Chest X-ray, PA view. Patient: 28 years old, sex F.
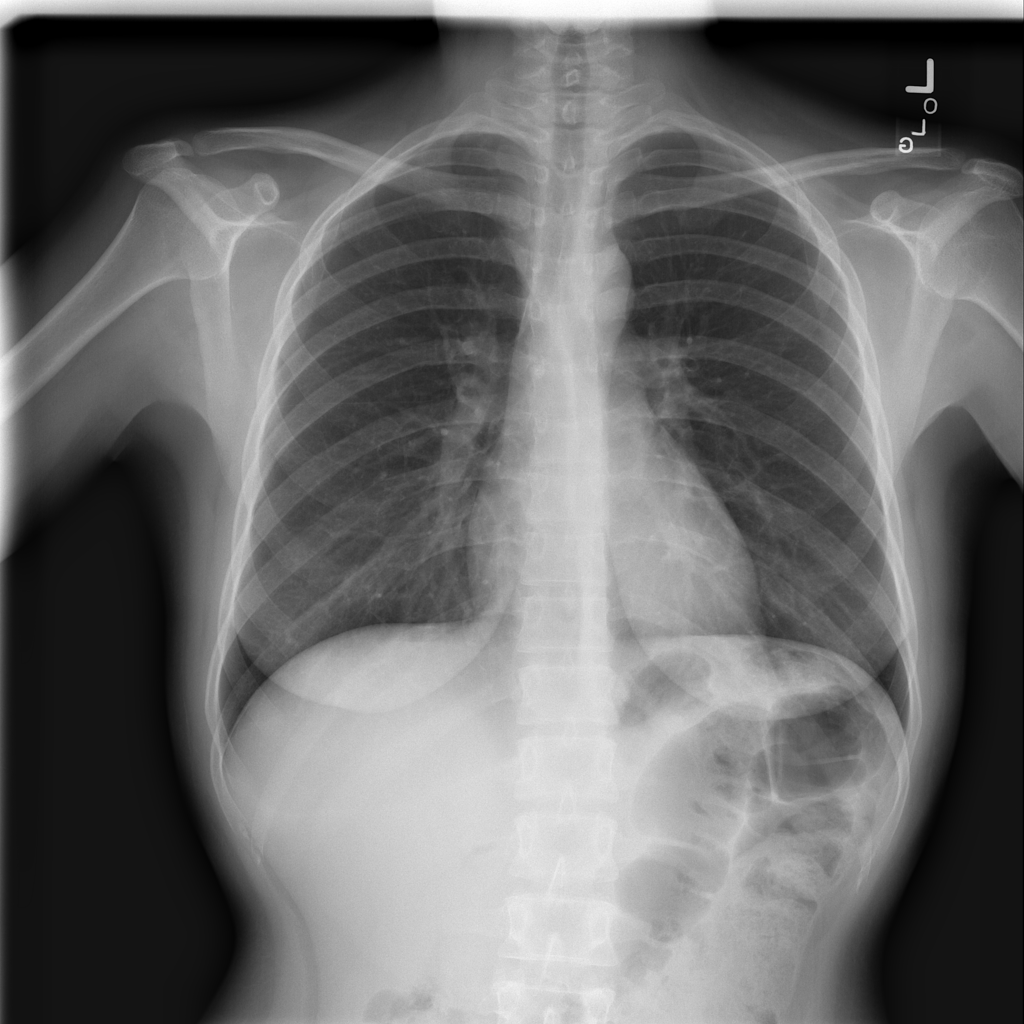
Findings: Infiltration